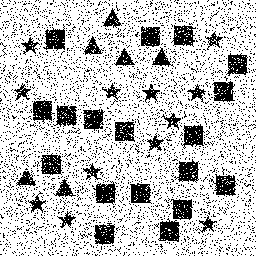
Squares: 18
Triangles: 6
Stars: 12
Total shapes: 36